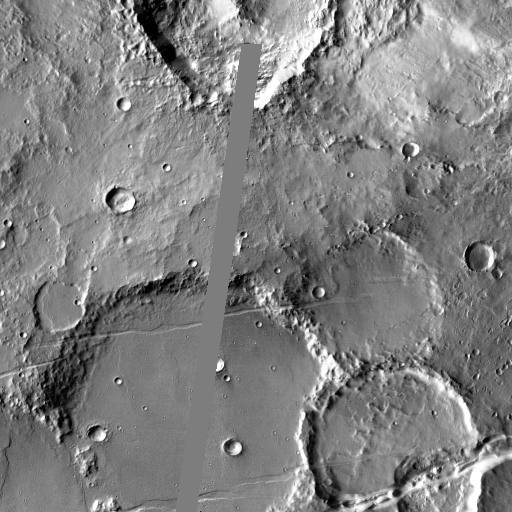
Crater classes present: Background, Other, Layered, Buried, Secondary